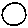
Label: circle